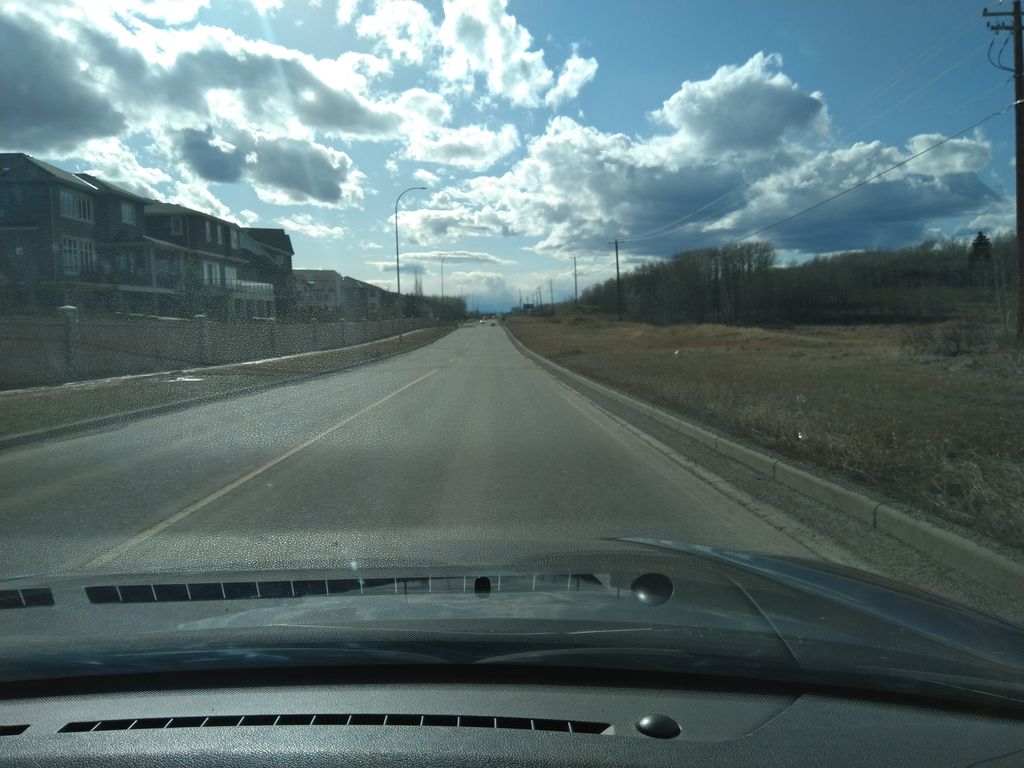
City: calgary